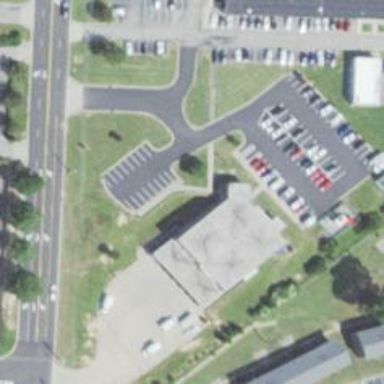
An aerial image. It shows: Clinic building providing healthcare services.